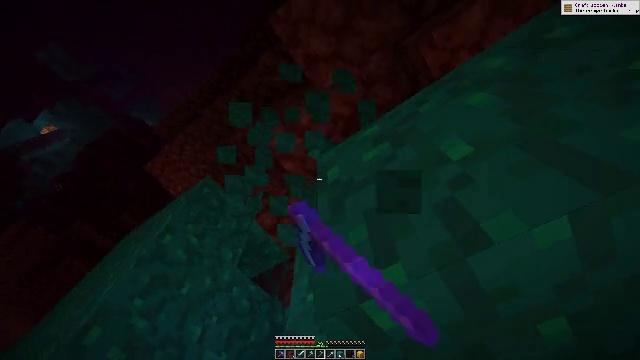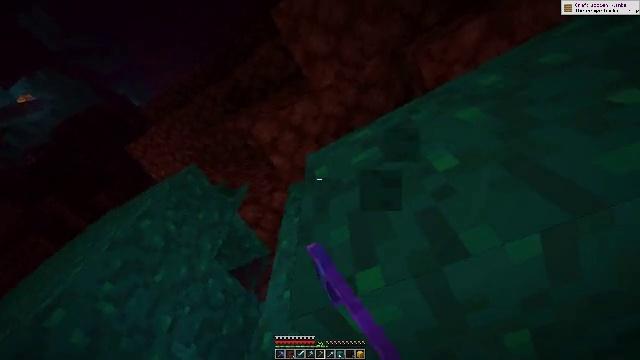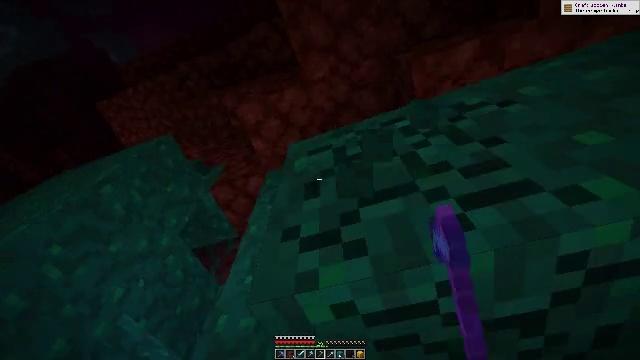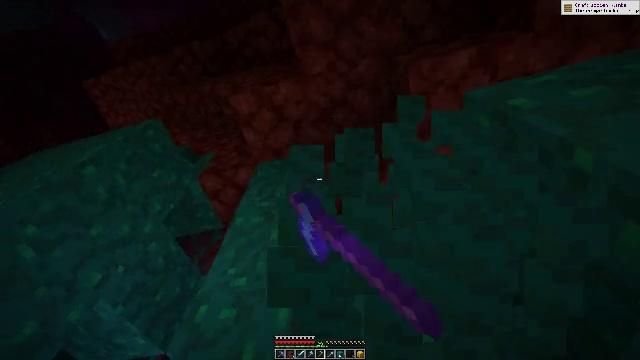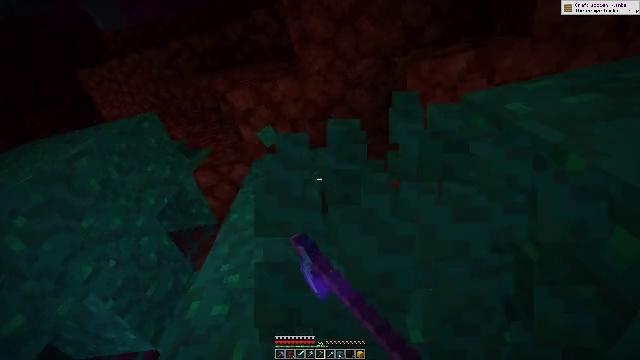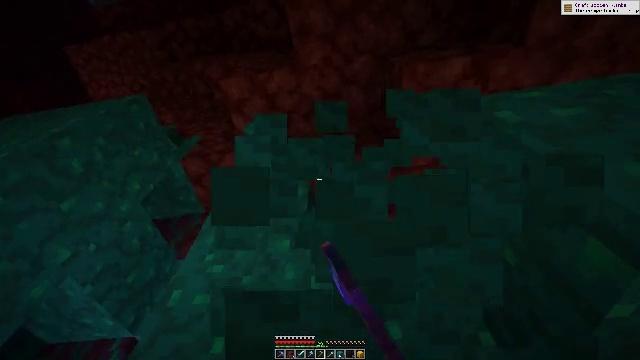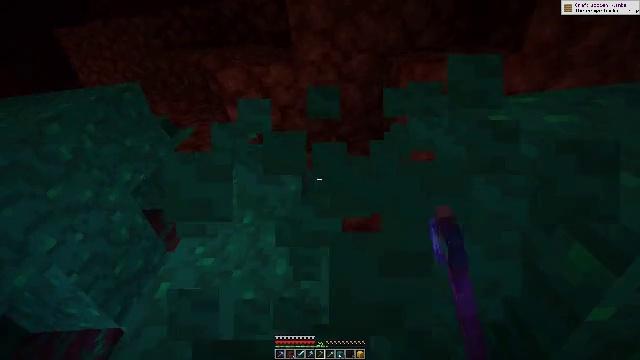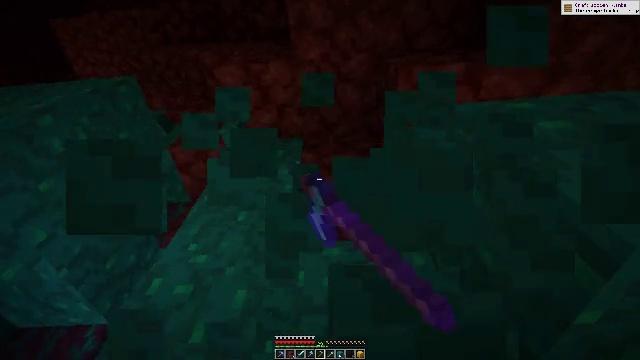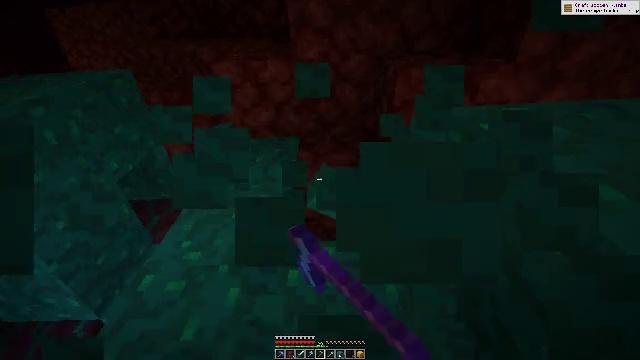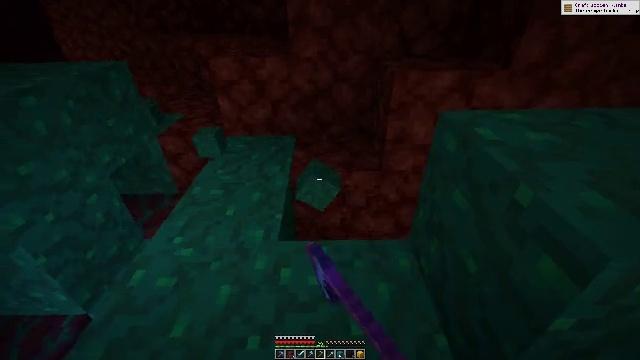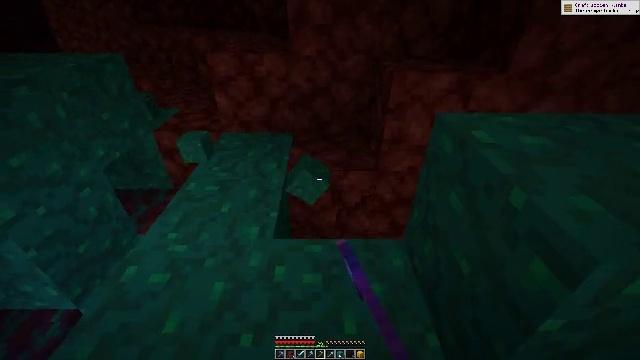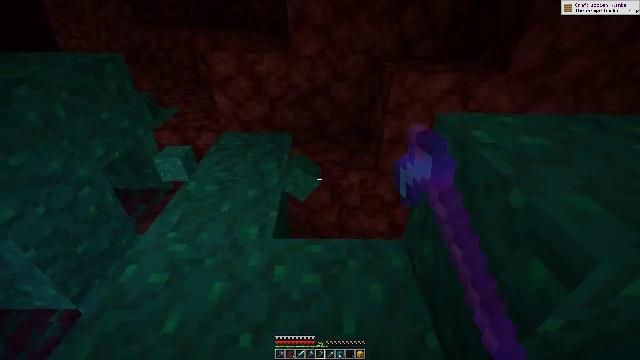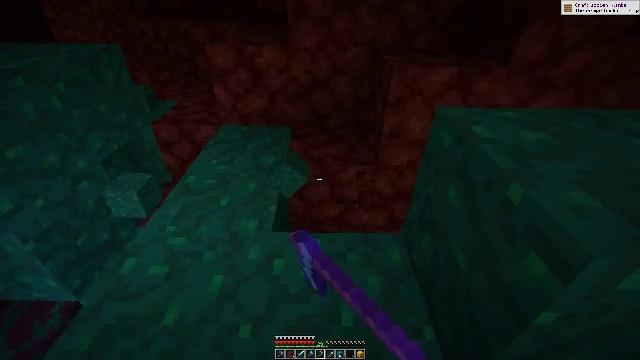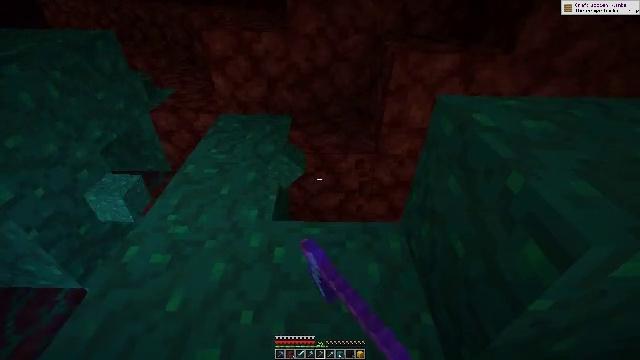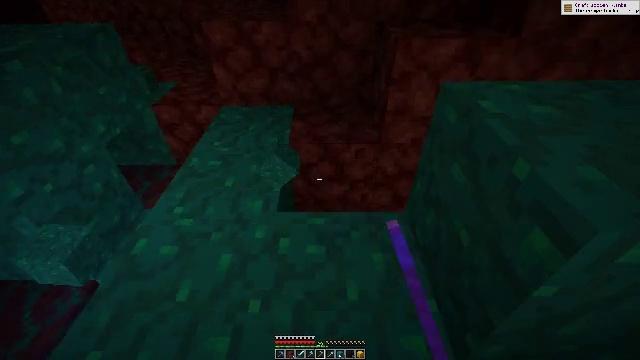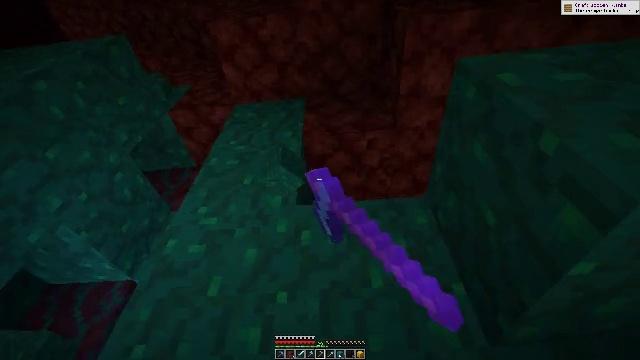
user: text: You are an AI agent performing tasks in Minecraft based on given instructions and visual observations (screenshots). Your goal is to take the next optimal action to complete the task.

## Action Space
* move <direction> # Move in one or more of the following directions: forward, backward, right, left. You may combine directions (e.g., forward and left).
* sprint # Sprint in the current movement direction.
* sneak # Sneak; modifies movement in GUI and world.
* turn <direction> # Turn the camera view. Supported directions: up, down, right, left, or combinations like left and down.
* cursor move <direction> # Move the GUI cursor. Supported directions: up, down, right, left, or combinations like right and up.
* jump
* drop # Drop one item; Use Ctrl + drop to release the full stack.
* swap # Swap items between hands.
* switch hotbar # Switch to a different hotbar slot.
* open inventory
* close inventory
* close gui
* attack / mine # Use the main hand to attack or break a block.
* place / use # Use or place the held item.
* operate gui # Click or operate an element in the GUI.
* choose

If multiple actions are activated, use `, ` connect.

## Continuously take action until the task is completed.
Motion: motion action
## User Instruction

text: Attack the warped wart block to obtain it.
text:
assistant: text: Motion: turn right, attack / mine
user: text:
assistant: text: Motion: turn right and down, attack / mine
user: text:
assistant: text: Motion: turn right, attack / mine
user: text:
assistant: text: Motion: turn right, attack / mine
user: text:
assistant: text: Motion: turn right and down, attack / mine
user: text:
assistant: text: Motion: turn right, attack / mine
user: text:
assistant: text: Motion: turn right, attack / mine
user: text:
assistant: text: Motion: turn right, attack / mine
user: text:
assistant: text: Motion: turn right, attack / mine
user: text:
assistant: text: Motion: turn right, attack / mine
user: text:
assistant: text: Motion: attack / mine
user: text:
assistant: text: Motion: turn down, attack / mine
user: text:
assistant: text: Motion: turn down, attack / mine
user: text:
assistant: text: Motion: turn left and down, attack / mine
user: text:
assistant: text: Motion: turn left and down, attack / mine
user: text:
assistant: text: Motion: turn left, attack / mine
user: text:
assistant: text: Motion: turn left, attack / mine
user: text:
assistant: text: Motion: turn left, attack / mine
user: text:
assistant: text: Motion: attack / mine
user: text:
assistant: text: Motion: attack / mine
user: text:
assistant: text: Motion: attack / mine
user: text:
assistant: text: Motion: attack / mine
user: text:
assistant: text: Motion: turn left, attack / mine
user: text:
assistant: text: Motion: turn left and up, attack / mine
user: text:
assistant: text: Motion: turn left and up, attack / mine
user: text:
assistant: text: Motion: turn up, attack / mine
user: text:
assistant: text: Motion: attack / mine
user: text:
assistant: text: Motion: attack / mine
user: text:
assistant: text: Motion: attack / mine
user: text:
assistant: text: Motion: turn left and down, attack / mine